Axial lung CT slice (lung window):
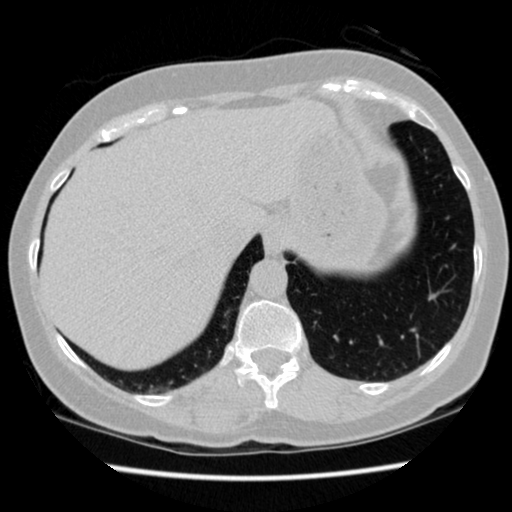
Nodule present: no